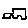
Label: car